Field crop: maize
Growth stage: 2
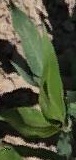
Species: maize